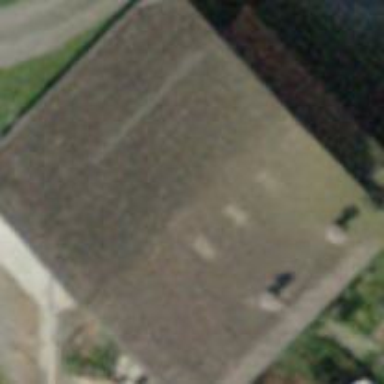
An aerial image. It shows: Barn.